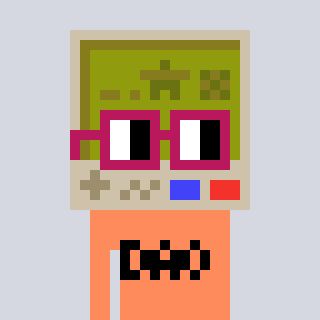
a pixel art character with square dark red glasses, a gameboy-shaped head and a peachy-colored body on a cool background